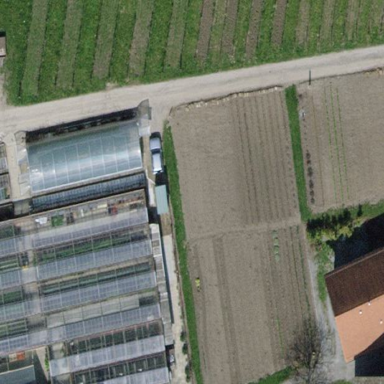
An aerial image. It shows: Greenhouse.